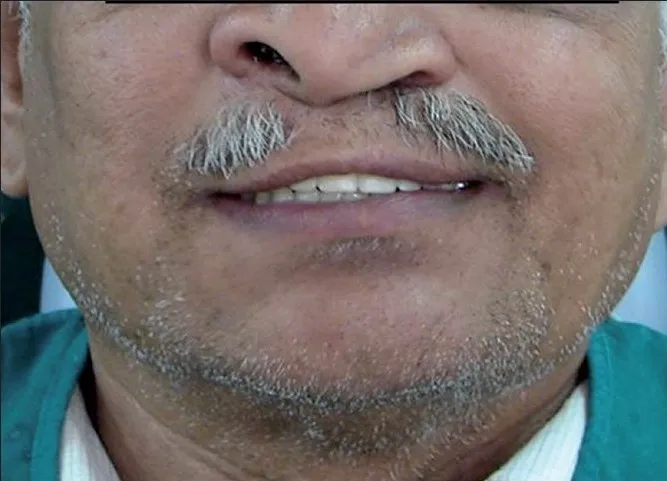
Dentures inserted in the patient's mouth.
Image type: medical_photograph (oral_photograph)